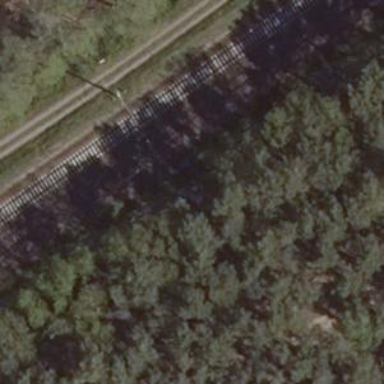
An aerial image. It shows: Railway milestone with catenary mast.